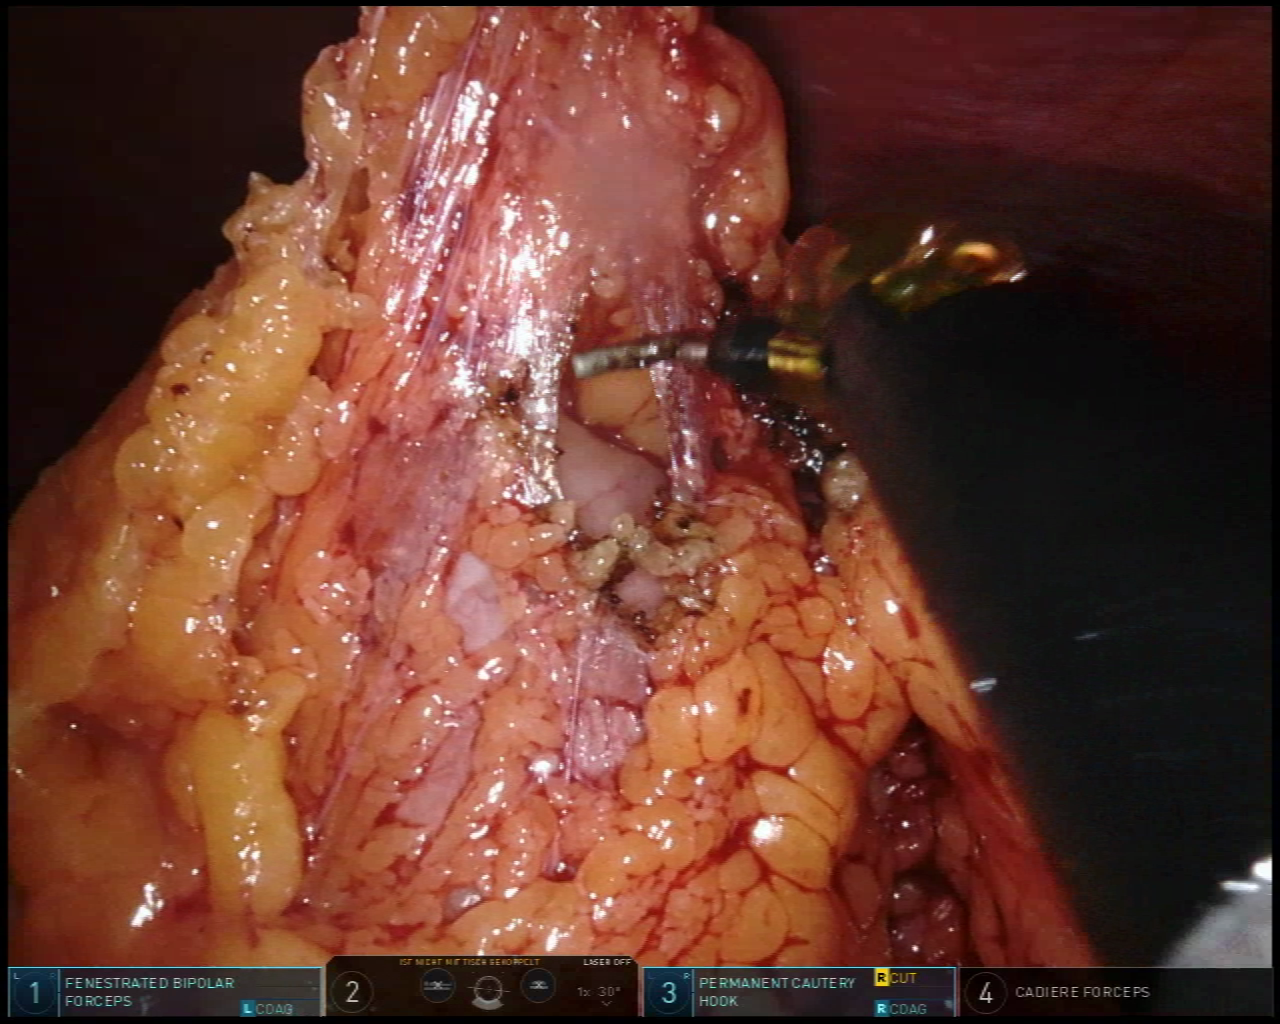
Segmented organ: abdominal_wall
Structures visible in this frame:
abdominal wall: yes
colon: yes
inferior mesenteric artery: no
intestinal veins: no
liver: no
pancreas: no
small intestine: no
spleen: no
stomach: no
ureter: no
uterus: no
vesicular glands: no